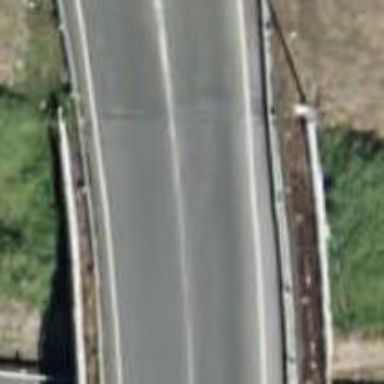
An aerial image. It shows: Trunk link highway.